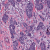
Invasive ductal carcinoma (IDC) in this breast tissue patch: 1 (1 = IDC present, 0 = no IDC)